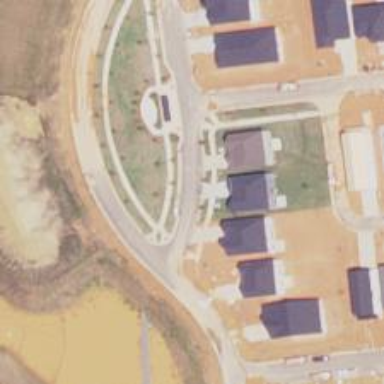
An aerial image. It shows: Residential road.